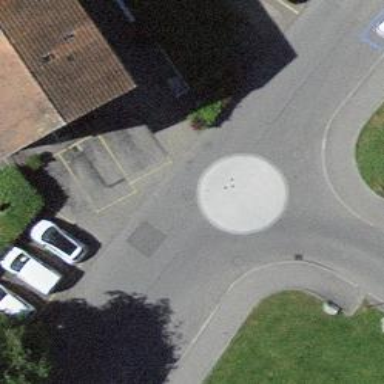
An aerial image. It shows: Mini roundabout on the road.